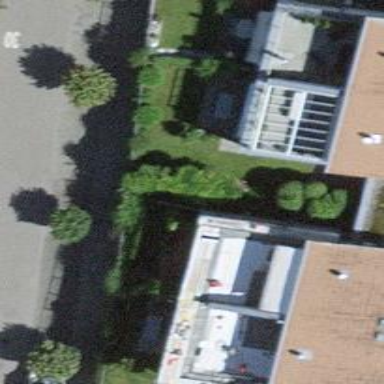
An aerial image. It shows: View of roof of building.